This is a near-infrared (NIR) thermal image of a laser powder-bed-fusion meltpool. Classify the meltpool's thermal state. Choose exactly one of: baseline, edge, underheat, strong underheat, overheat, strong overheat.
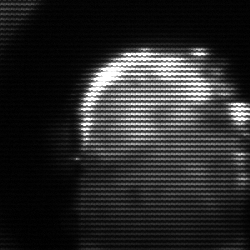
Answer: baseline